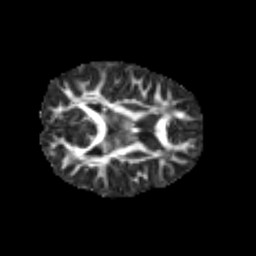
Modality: FA
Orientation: axial
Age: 6
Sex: female
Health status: healthy